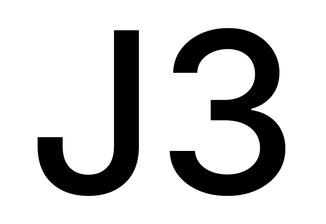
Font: Inter_Medium